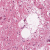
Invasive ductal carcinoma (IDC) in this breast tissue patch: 0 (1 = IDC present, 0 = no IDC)